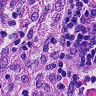
Metastatic tissue present: no